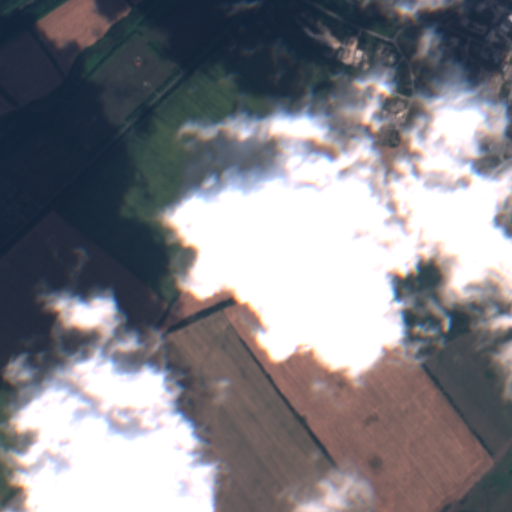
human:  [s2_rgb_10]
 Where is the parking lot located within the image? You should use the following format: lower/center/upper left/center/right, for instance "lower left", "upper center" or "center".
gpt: The parking lot is located in the upper right of the image.
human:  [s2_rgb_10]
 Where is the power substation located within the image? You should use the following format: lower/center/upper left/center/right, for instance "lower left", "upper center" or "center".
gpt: The power substation is located in the upper right of the image.
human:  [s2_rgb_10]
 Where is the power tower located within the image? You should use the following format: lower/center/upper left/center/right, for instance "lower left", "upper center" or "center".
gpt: The power tower is located in the upper right of the image.
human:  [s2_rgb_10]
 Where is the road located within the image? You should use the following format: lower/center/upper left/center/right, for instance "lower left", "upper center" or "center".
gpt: There is no road in the image.